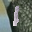
Label: 1